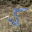
Label: 5